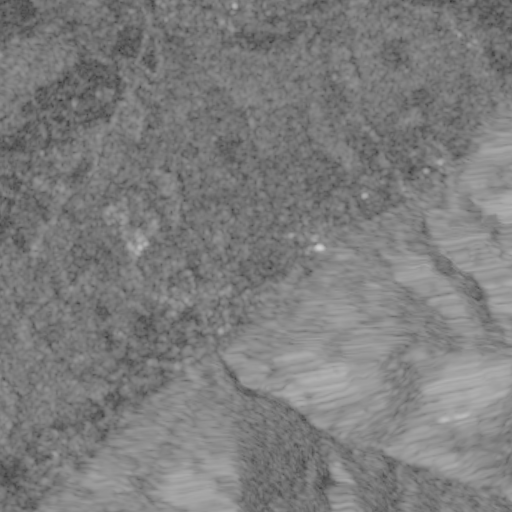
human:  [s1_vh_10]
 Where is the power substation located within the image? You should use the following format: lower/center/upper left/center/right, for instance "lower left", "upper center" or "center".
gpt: The power substation is located in the lower right of the image.
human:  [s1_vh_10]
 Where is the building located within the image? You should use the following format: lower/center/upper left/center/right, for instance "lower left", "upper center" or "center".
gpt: There is no building in the image.

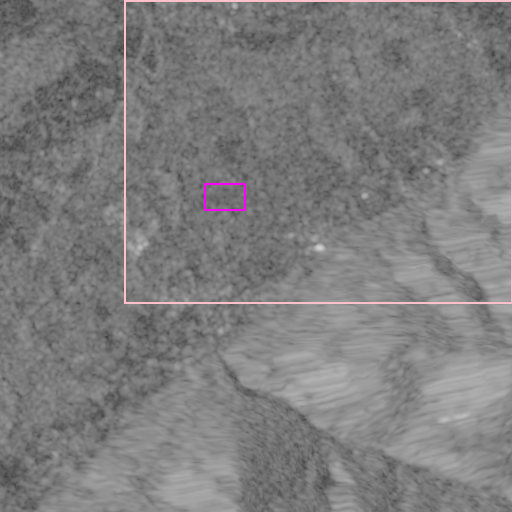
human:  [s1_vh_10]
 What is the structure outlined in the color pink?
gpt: The structure outlined in pink is a crop field.
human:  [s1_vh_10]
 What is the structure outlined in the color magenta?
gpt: The structure outlined in magenta is a park.
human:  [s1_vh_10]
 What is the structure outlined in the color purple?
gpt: There is no purple outline.